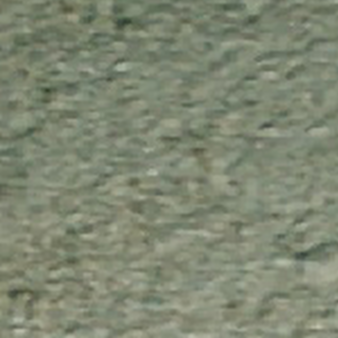
Label: other